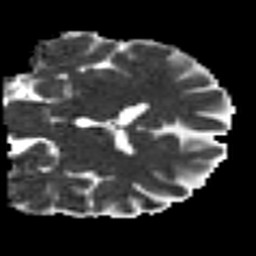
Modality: MD
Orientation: coronal
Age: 38
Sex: female
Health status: ill
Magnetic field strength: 3 T
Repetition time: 9 s
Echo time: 0.093 s